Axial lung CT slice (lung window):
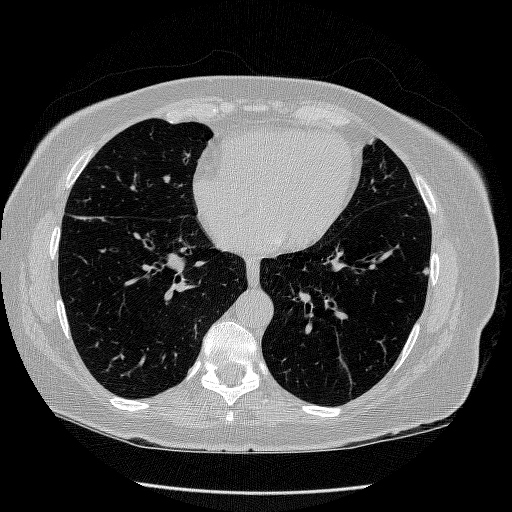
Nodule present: yes
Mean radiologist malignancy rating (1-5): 3